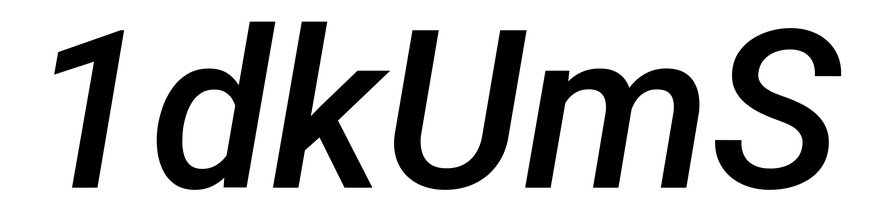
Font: Roboto-Italic_Medium_Italic